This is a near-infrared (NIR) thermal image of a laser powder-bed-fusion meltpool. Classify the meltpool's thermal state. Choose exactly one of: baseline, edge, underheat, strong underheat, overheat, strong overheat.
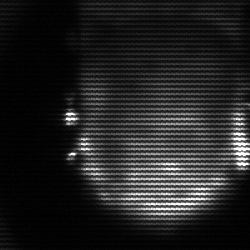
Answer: baseline